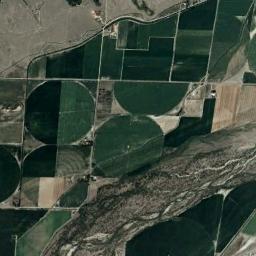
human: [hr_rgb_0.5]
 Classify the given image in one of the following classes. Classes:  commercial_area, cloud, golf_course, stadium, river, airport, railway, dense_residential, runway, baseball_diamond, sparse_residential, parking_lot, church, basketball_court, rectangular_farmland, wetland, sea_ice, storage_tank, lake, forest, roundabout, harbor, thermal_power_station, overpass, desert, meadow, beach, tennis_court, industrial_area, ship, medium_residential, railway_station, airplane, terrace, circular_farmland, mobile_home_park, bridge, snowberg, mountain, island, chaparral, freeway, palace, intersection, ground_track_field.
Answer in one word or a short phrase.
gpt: circular_farmland